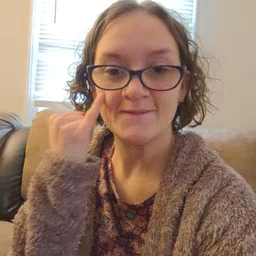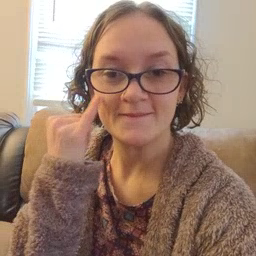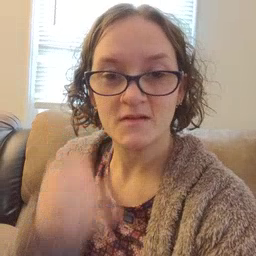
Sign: if